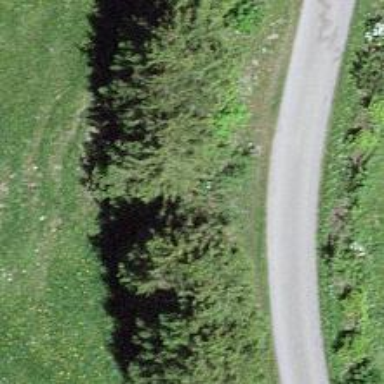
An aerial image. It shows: Row of trees in natural setting.